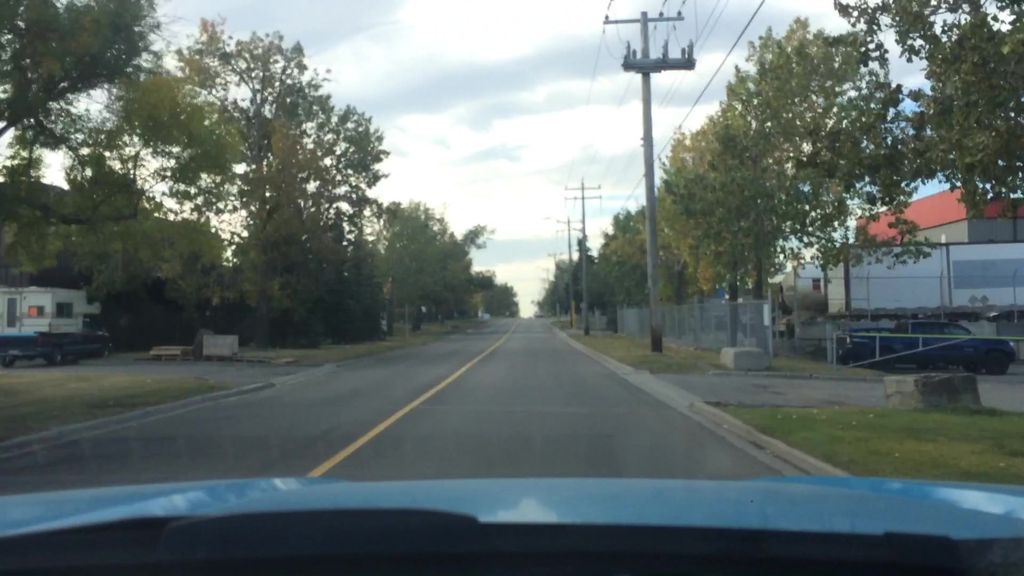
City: calgary